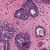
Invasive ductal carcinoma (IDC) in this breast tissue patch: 0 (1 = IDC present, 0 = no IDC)